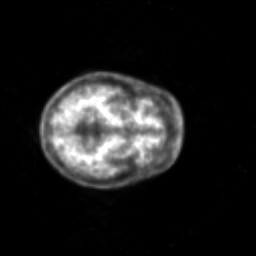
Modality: PET
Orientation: axial
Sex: female
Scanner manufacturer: siemens